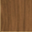
Piece: xx